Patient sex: F
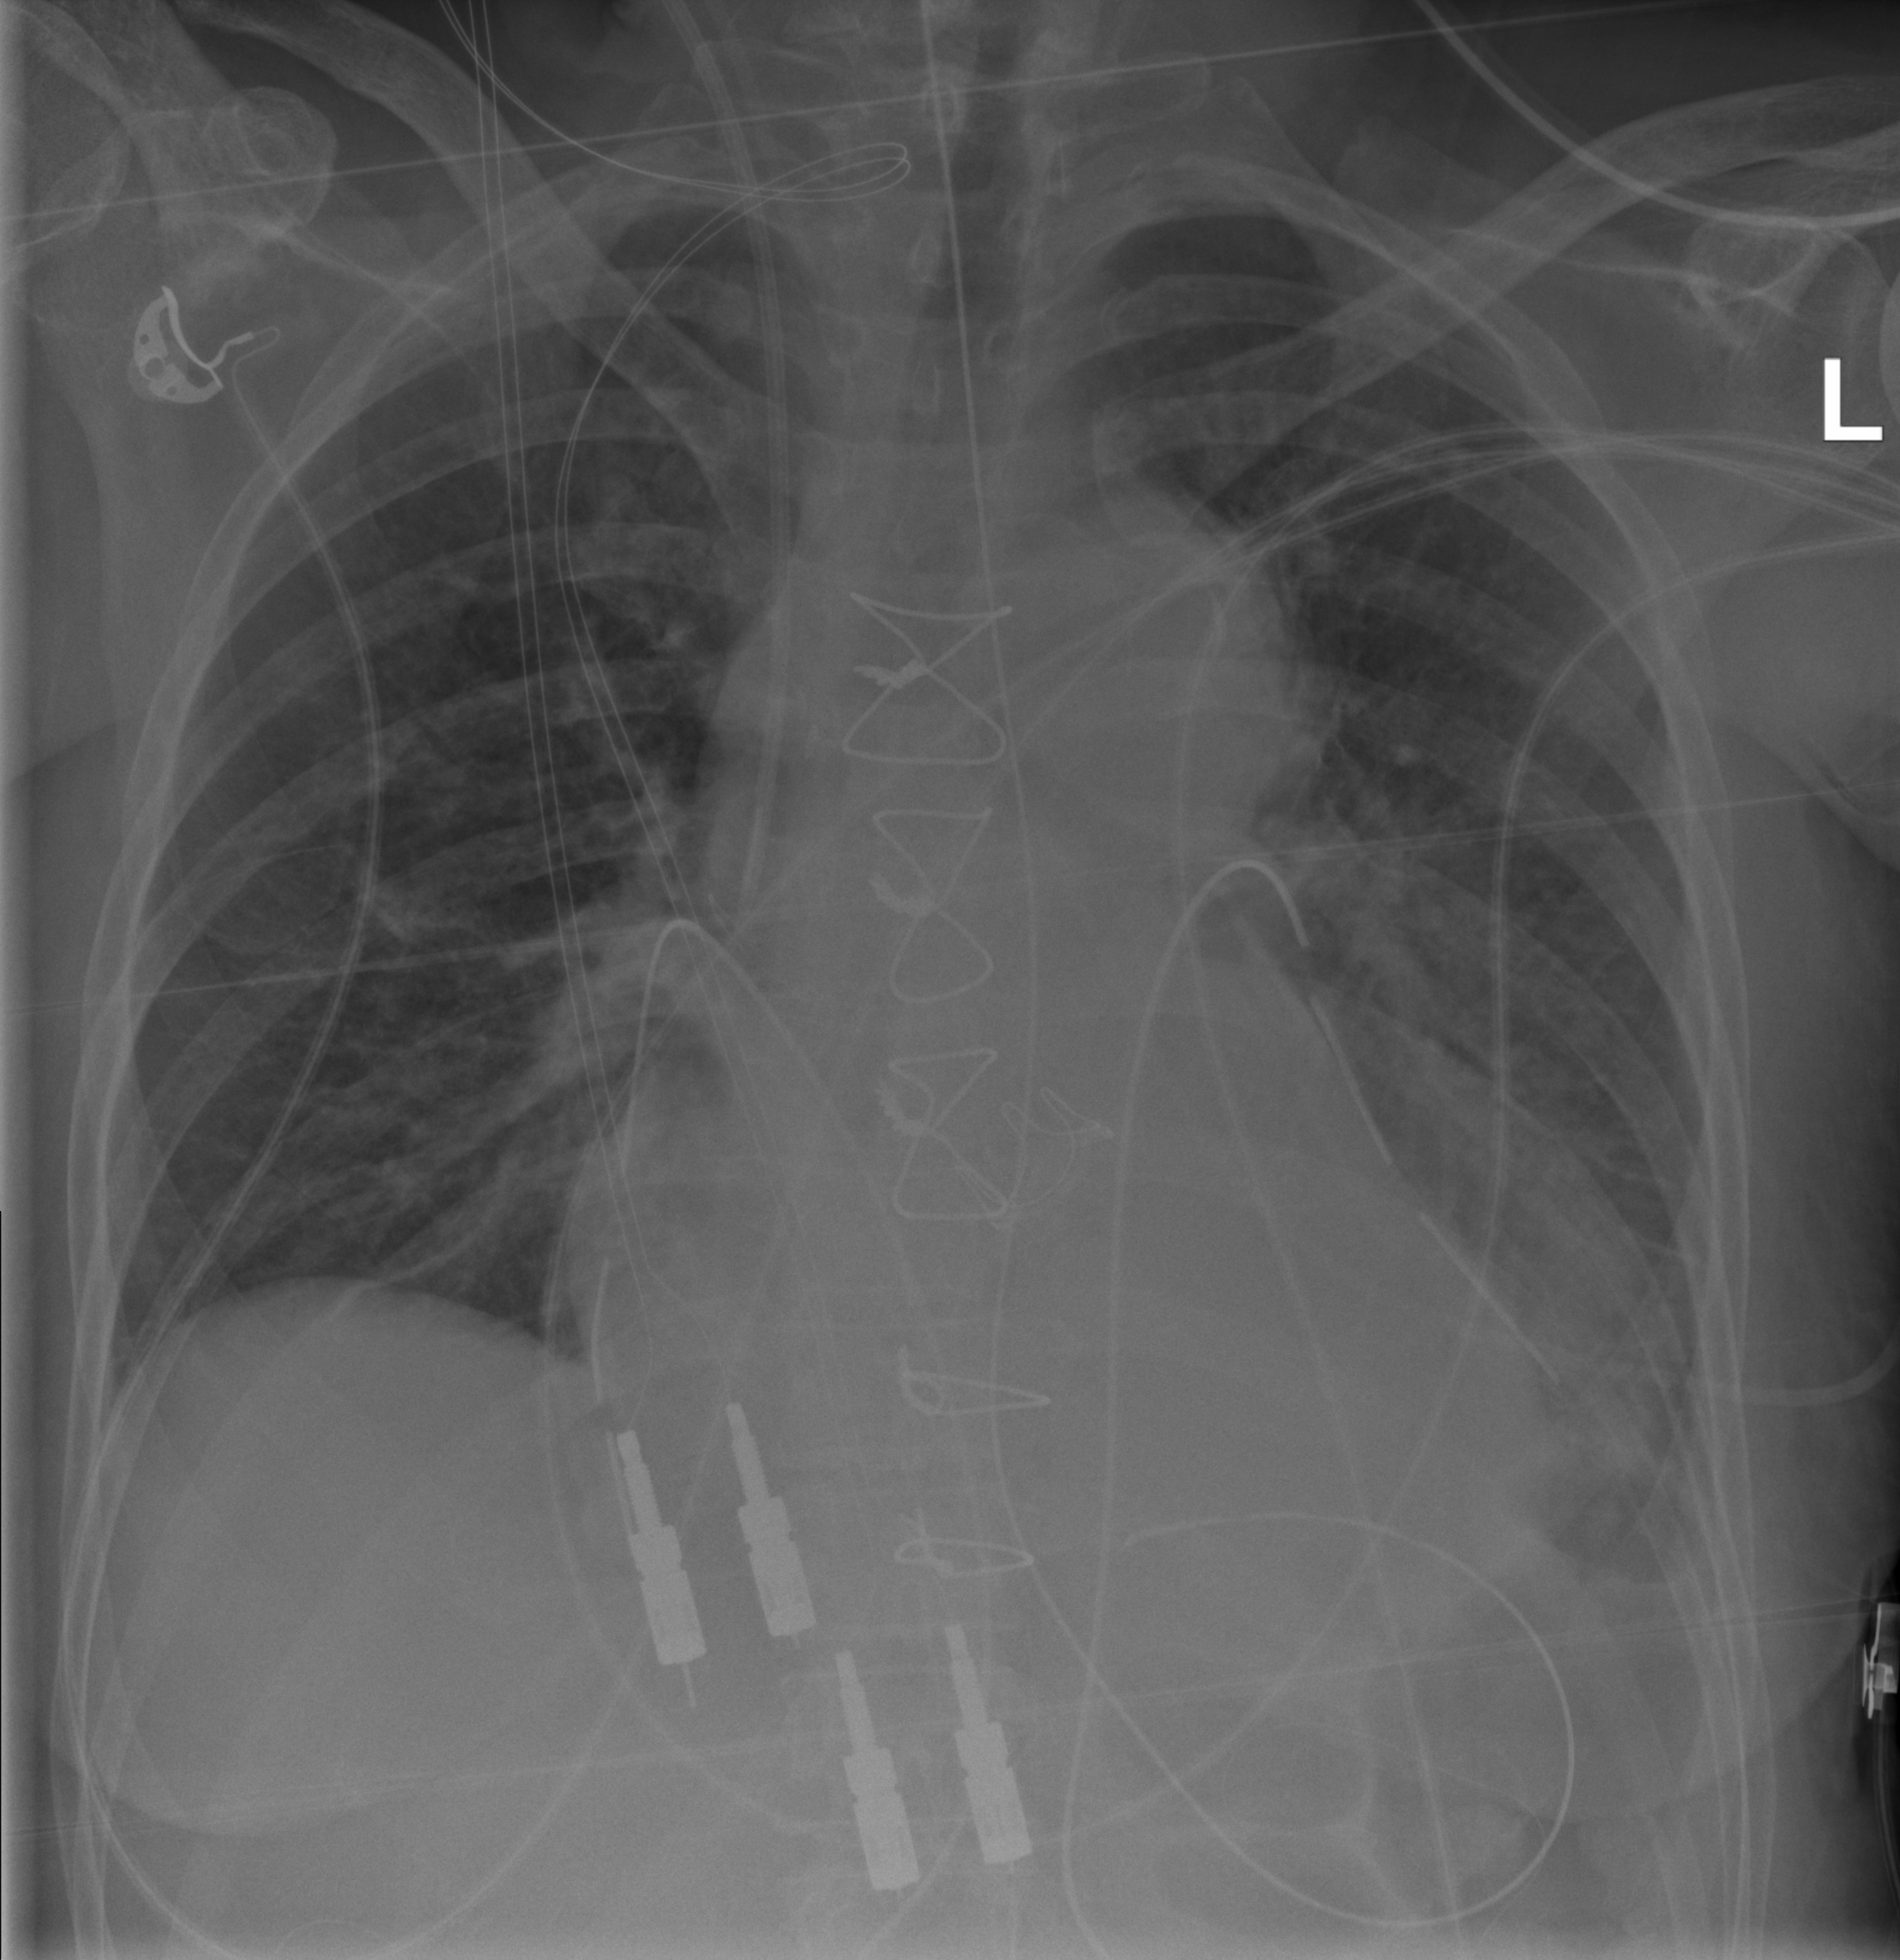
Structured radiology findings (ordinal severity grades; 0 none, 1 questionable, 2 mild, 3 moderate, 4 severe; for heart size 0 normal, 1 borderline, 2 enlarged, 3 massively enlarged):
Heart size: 2
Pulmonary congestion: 2
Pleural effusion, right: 0
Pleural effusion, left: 2
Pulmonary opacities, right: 0
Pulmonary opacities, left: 0
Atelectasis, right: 2
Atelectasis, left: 2